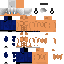
A male human skin with medium skin, wearing brown long hair dressed in a blue tshirt and blue jeans, featuring a closed mouth.